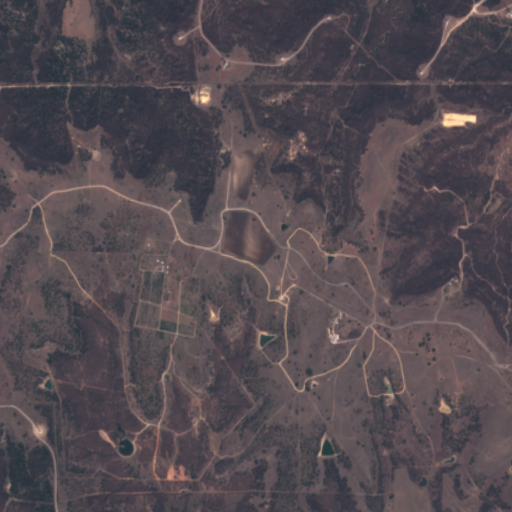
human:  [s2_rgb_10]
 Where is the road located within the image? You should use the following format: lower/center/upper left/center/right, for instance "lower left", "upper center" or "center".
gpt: There is no road in the image.